Interaction volume radius: 10 \u00c5
Interaction volume height: 15 \u00c5
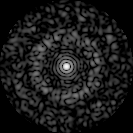
Disorder parameter: 0.853